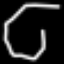
Label: octagon